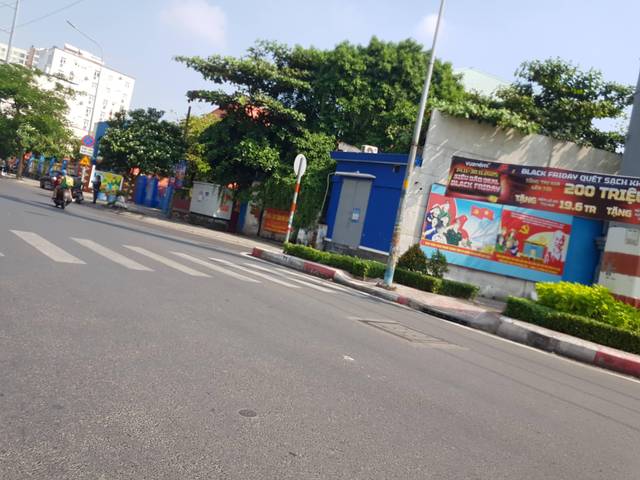
Region: Vietnam
Coordinates: 10.763, 106.642